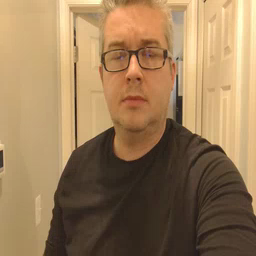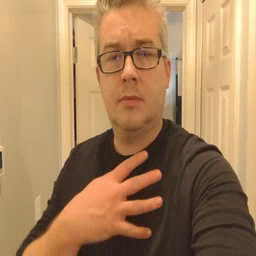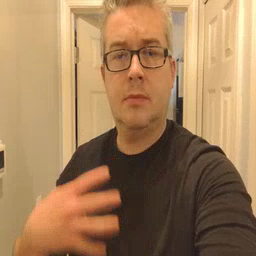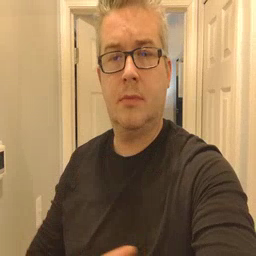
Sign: zebra